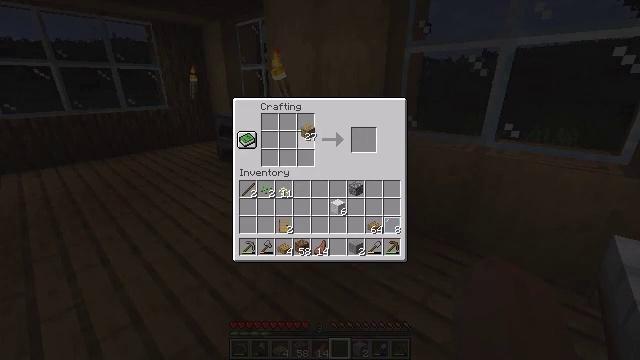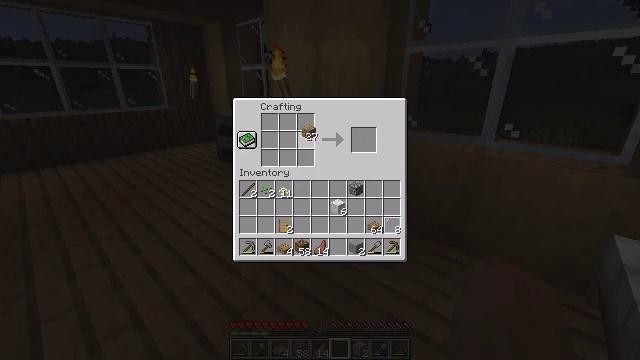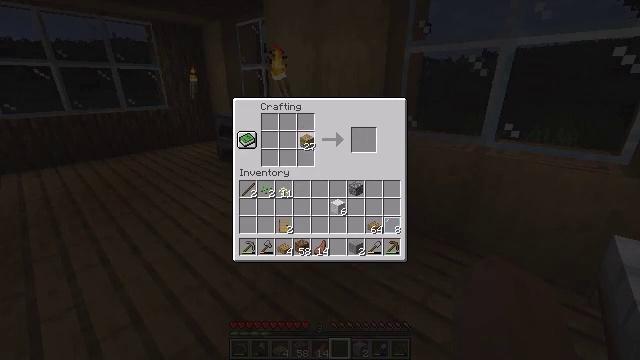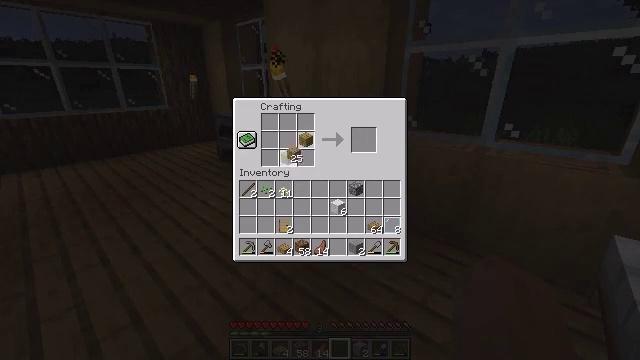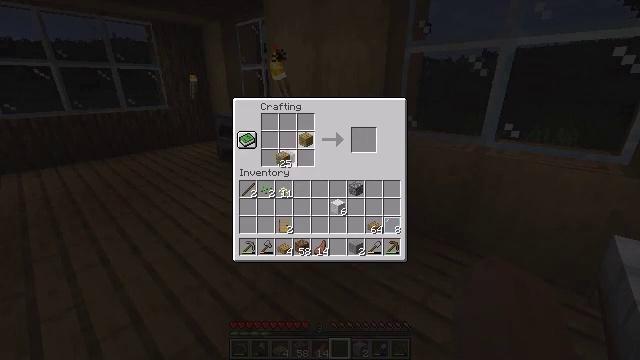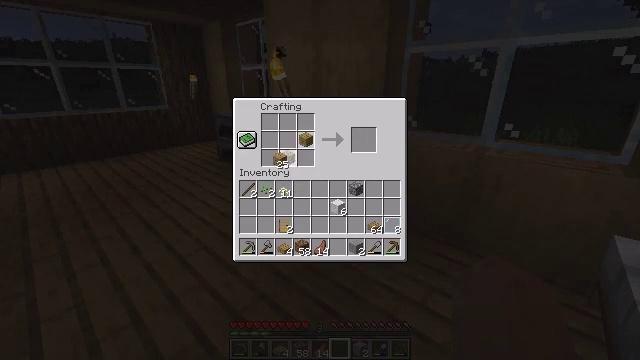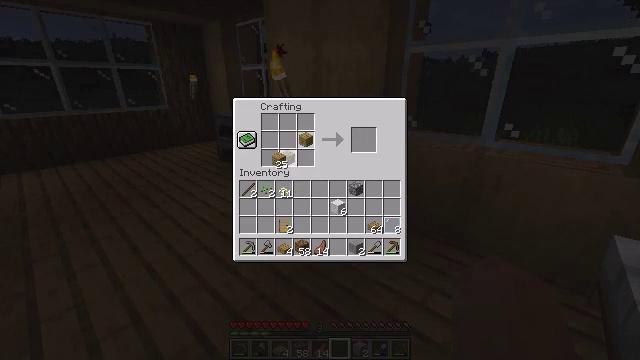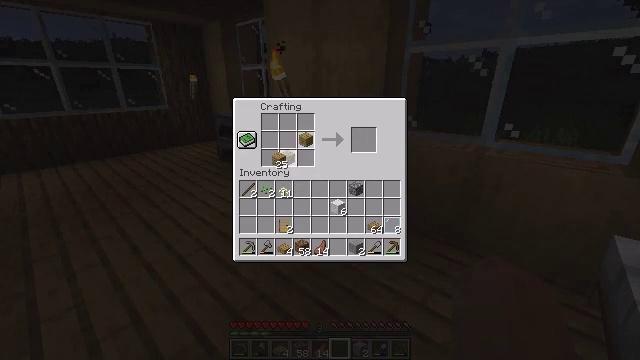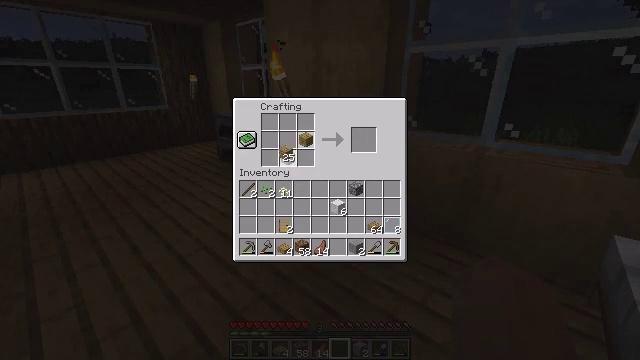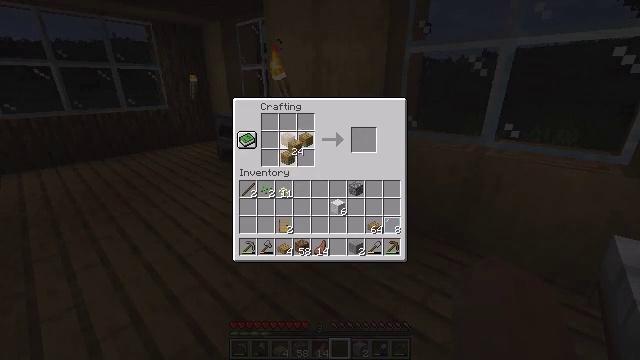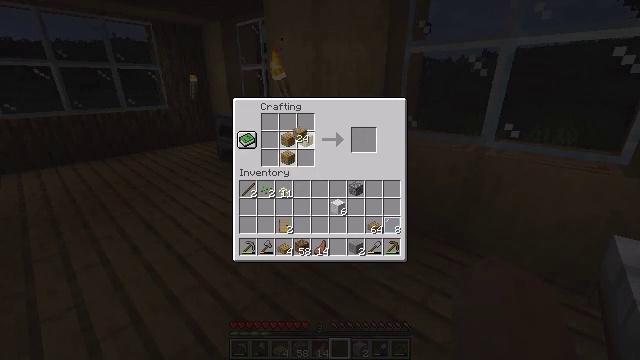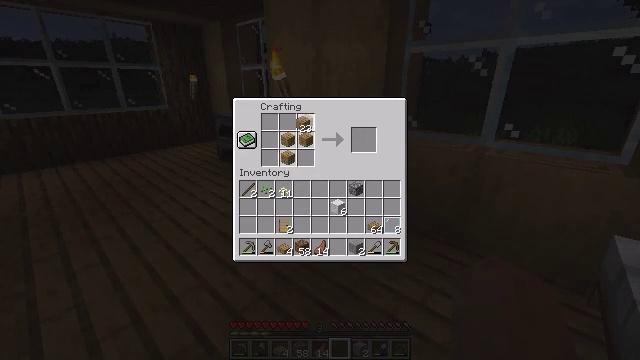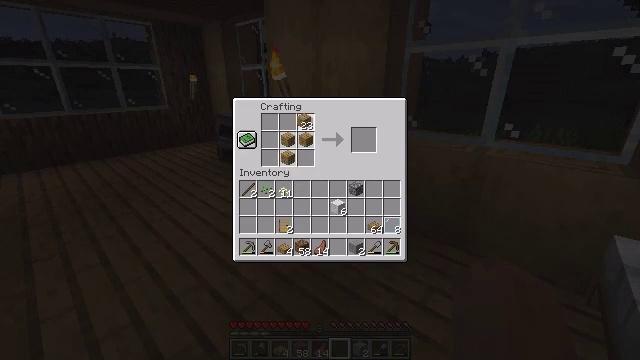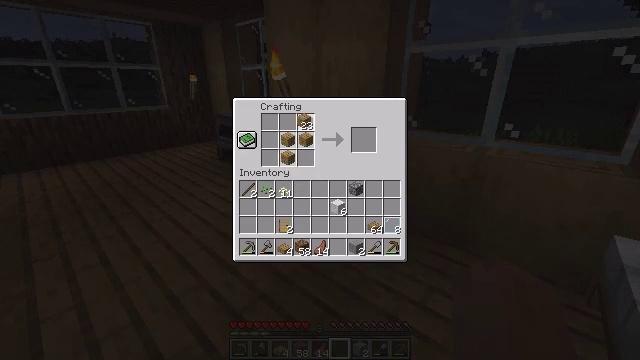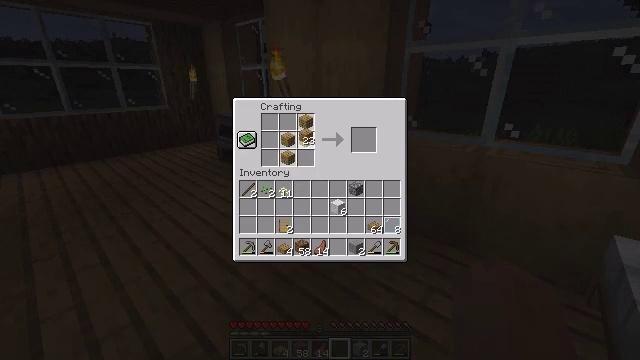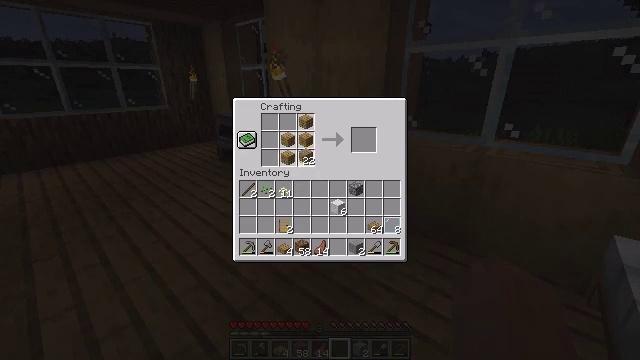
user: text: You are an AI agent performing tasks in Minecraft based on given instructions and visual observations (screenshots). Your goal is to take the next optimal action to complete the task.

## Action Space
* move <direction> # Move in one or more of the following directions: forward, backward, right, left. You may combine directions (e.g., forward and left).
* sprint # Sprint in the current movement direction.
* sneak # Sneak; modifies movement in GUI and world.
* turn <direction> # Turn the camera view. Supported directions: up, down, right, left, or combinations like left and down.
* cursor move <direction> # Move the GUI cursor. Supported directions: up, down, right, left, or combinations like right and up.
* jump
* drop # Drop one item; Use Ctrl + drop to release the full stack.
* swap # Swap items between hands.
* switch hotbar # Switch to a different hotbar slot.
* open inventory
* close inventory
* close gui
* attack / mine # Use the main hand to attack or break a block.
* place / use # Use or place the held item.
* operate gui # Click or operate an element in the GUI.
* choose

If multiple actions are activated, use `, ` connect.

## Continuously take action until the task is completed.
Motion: motion action
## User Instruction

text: Craft a set of oak stairs from planks.
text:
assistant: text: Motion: choose
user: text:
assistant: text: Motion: cursor move down, choose
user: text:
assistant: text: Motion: cursor move left and down, choose
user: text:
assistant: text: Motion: cursor move left, choose
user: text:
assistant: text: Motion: choose
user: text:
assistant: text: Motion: choose
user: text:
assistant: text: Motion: choose
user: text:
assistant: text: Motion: cursor move right, choose
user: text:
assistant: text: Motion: cursor move right, choose
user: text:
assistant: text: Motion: cursor move up, choose
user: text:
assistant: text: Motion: cursor move up, choose
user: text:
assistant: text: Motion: choose
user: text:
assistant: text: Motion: choose
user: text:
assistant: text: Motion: cursor move down, choose
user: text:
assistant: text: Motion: cursor move down, choose
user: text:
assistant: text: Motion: choose
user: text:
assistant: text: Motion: choose
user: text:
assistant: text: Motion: cursor move left, choose
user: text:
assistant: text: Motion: cursor move left, choose
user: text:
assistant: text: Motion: choose
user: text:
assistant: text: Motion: choose
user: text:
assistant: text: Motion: choose
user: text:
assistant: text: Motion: cursor move right, choose
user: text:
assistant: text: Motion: cursor move right and down
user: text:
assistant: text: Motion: cursor move right and down
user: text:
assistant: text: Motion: no_op
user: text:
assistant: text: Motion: no_op
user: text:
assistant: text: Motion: no_op
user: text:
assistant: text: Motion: operate gui
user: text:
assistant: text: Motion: operate gui